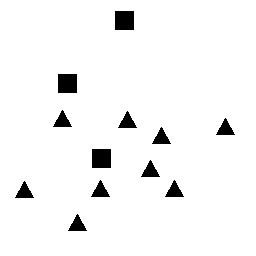
Squares: 3
Triangles: 9
Stars: 0
Total shapes: 12